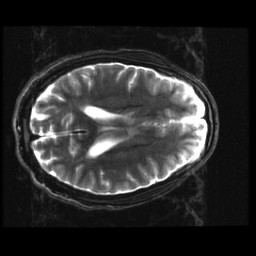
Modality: T2w
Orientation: axial
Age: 16
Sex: female
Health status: ill
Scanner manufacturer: ge
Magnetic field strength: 3 T
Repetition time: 7.5 s
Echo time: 0.1007 s